Question: I'm developing Android project which is target 4.2.2 but minimal support version is 2.3. The project heavily uses ActionBarSherlock library. In the manifest file I write:
'''
android:theme="@style/Theme.Sherlock" >
'''
And when I tested my project on Android 4.2.2 device and on Android 4.0 everything works perfectly but when I tried to run the app on Android 2.3 it crashed with the next log:

During debugging i noticed that some buttons on my custom ActionBar (custom_bar) are null. I use this code fro creating custom ActionBar:
'''
ActionBar theBar = getSupportActionBar();
theBar.setDisplayOptions(ActionBar.DISPLAY_SHOW_CUSTOM);
theBar.setCustomView(R.layout.custom_bar);
'''
So how to fix this problem?Does some ActionBarSherlock library feautures compatible with 2.3?
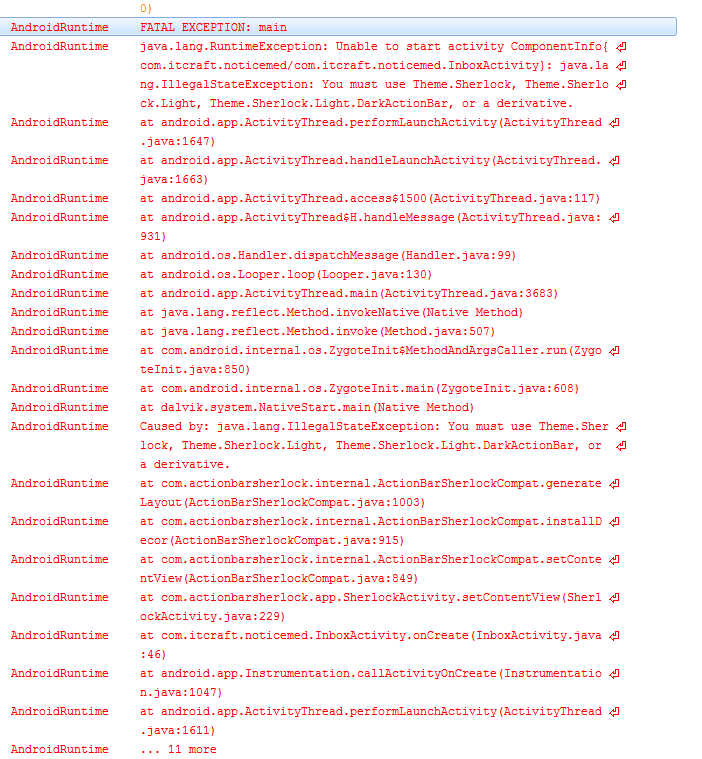
Answer: From the <URL> :
> The themes should be defined in your manifest for the entire
application or on a per-activity basis. You may also define the theme
in the code of each activity before calling super.onCreate(Bundle).
This must be done for every activity on which you extend from one of
the 'Sherlock' activity base classes and intend to use the action bar.
More information on how to specify a theme can be found in the
official Android documentation.
Did you specify that in your 'onCreate' method ?
'''
@Override
public void onCreate(Bundle savedInstanceState) {
setTheme(R.style.Theme_Sherlock);
super.onCreate(savedInstanceState);
//other stuff here
}
'''